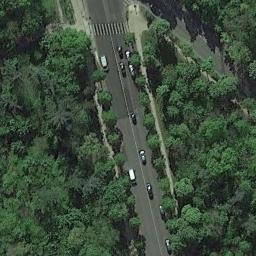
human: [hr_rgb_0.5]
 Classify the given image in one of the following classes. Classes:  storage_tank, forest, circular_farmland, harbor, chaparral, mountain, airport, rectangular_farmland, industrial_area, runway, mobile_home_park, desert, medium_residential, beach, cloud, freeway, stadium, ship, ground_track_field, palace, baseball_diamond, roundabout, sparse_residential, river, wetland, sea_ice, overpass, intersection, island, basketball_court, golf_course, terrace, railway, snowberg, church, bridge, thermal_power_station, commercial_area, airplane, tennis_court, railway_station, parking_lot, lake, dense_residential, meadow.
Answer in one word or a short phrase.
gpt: freeway